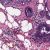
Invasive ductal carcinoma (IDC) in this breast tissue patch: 1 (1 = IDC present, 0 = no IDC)